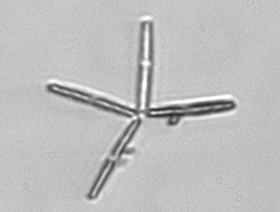
Label: Thalassionema